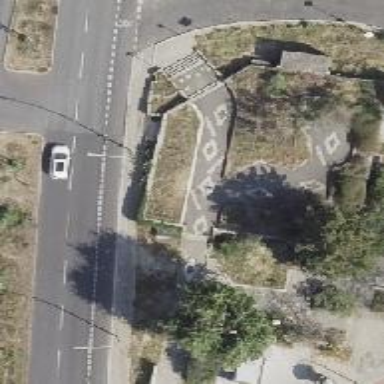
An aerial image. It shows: Footway made of concrete plates.